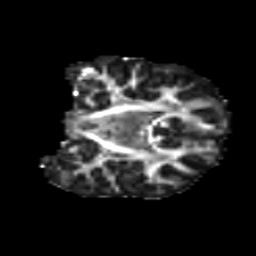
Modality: FA
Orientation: coronal
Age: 13
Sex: female
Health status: ill
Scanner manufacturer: ge
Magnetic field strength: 3 T
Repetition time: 6.752 s
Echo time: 0.079 s